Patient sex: F
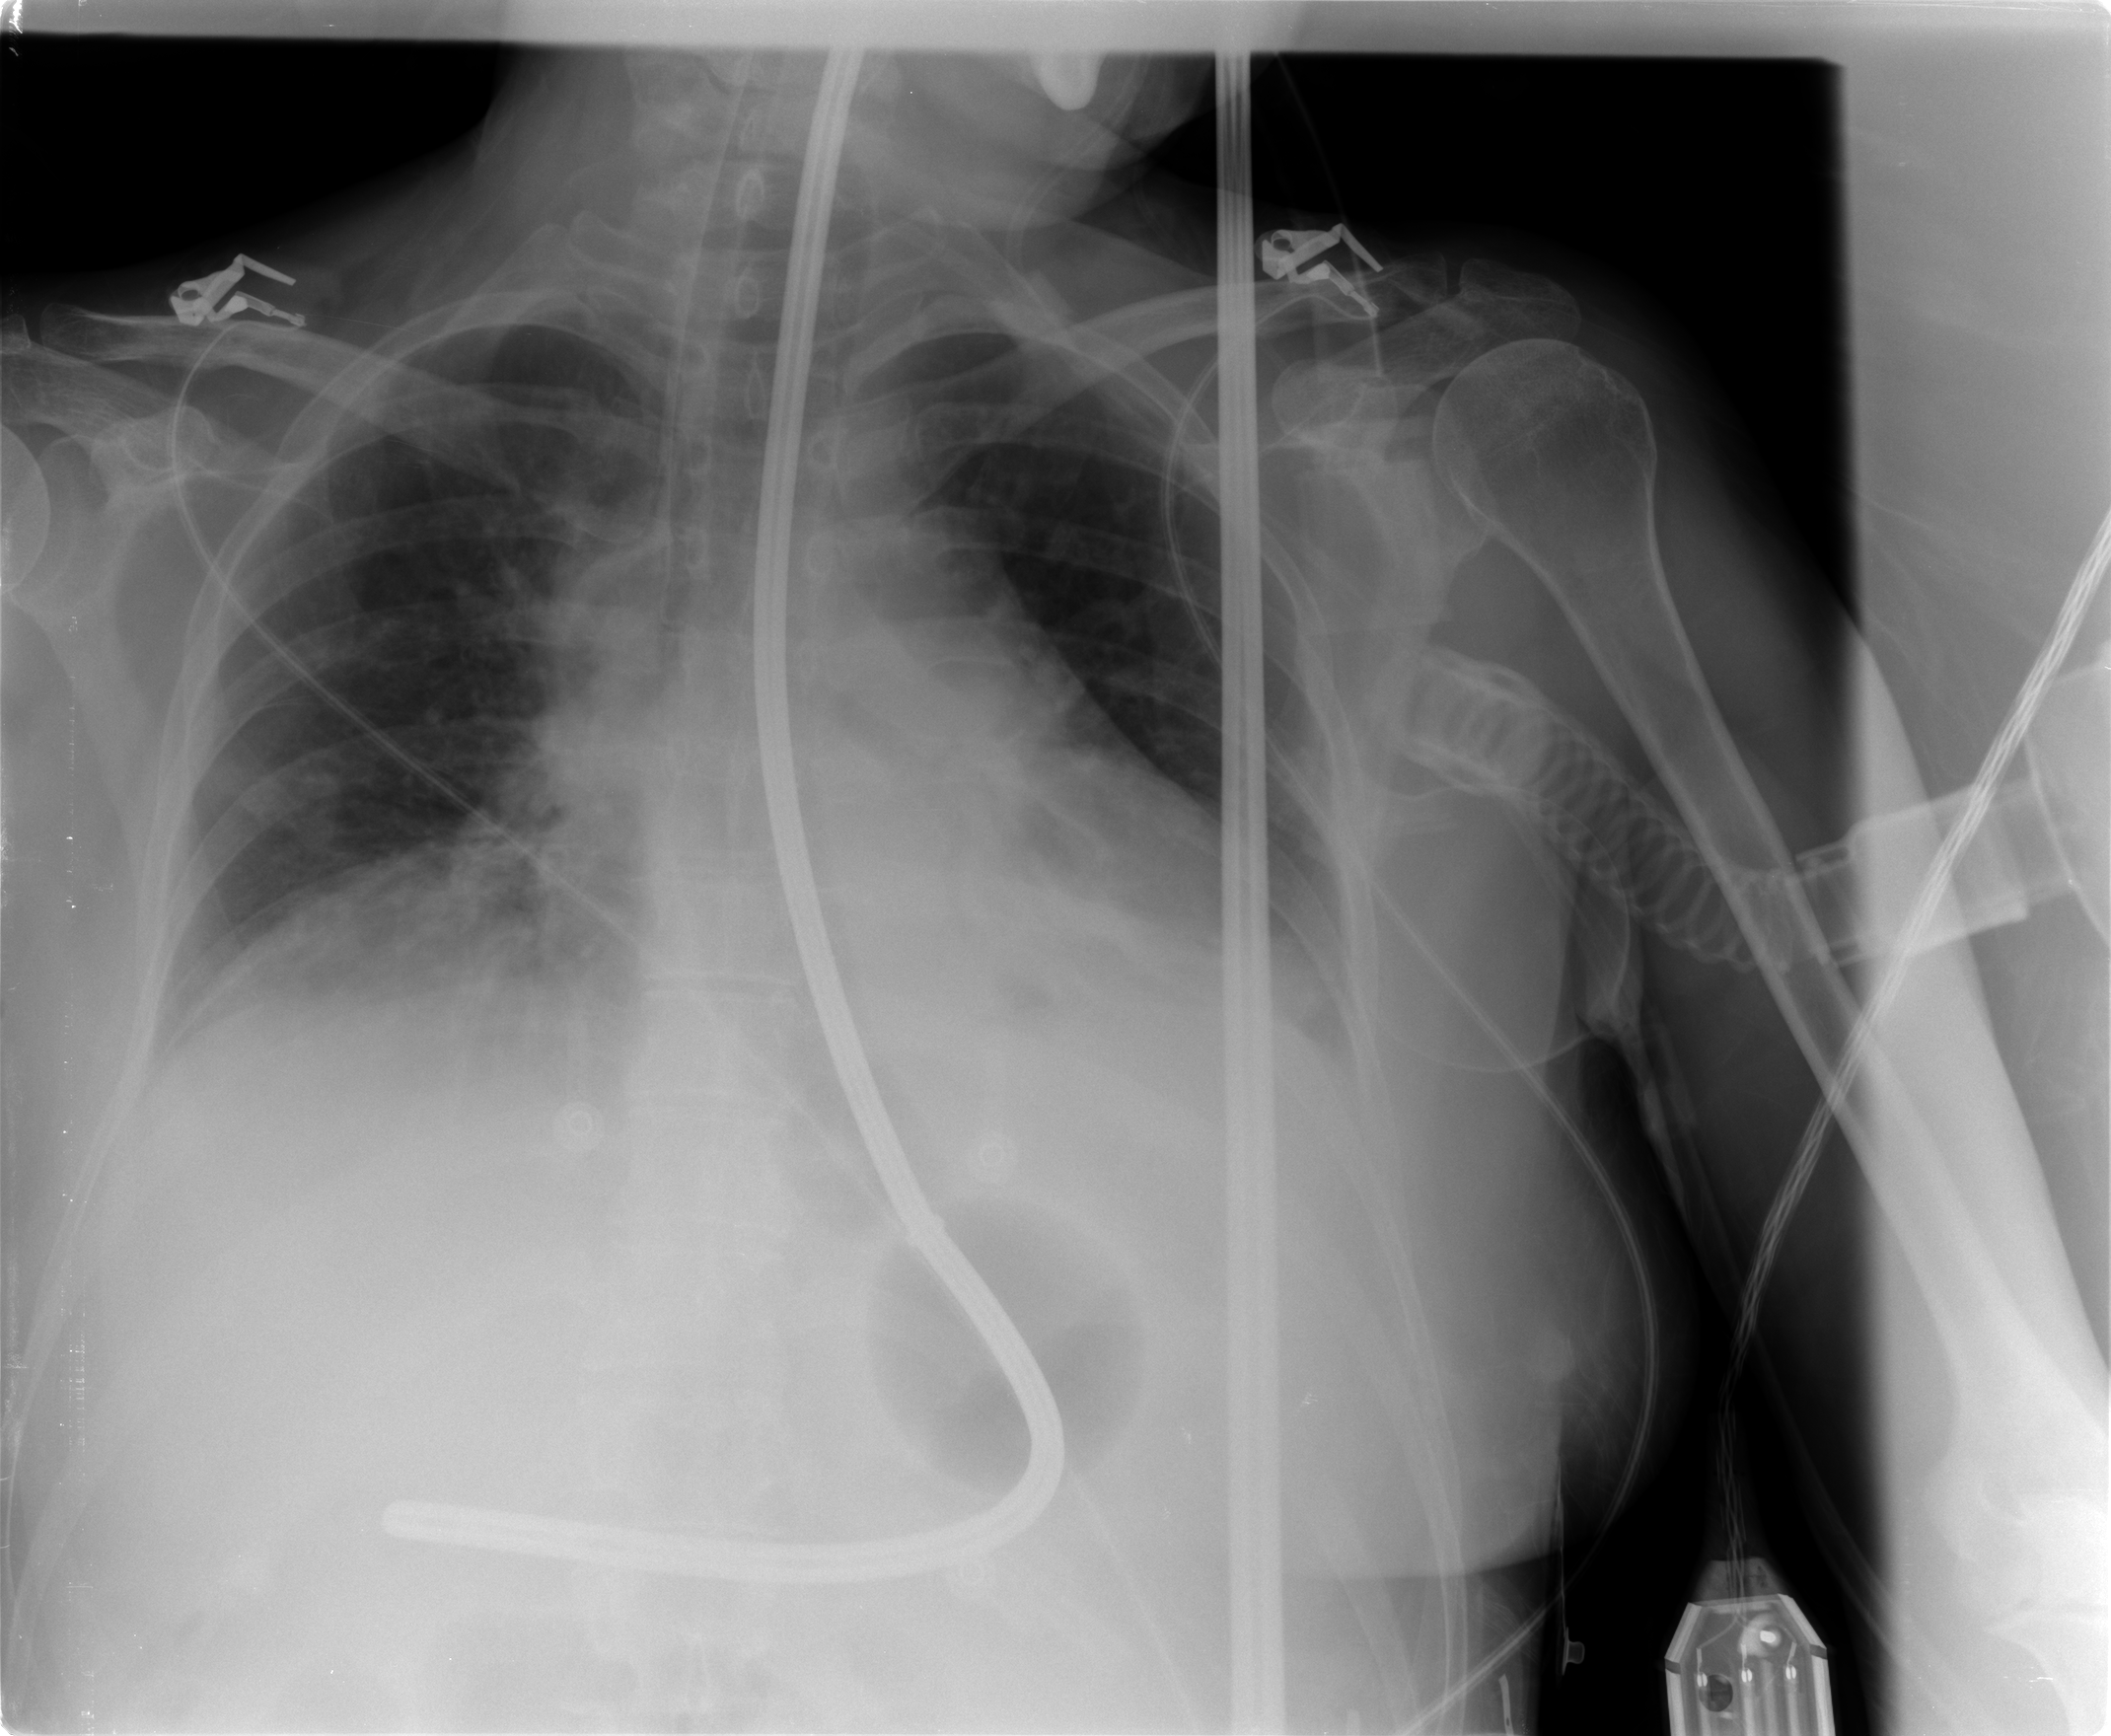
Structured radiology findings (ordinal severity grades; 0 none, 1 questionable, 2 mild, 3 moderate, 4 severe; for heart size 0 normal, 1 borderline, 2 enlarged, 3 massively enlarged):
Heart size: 2
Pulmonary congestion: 1
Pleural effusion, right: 0
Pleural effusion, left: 1
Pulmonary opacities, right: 0
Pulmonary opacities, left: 0
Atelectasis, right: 0
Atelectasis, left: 0